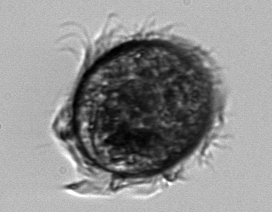
Label: Didinium